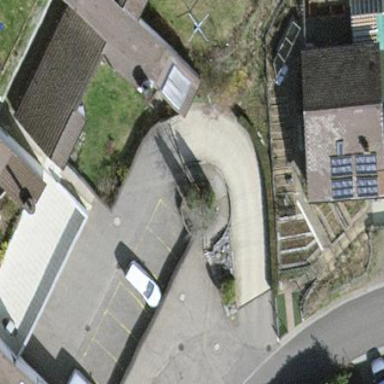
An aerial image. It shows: Terrace building.